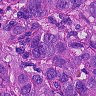
Metastatic tissue present: yes